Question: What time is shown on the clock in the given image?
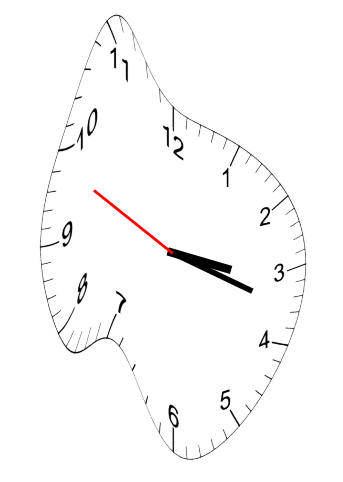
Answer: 03:17:49